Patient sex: M
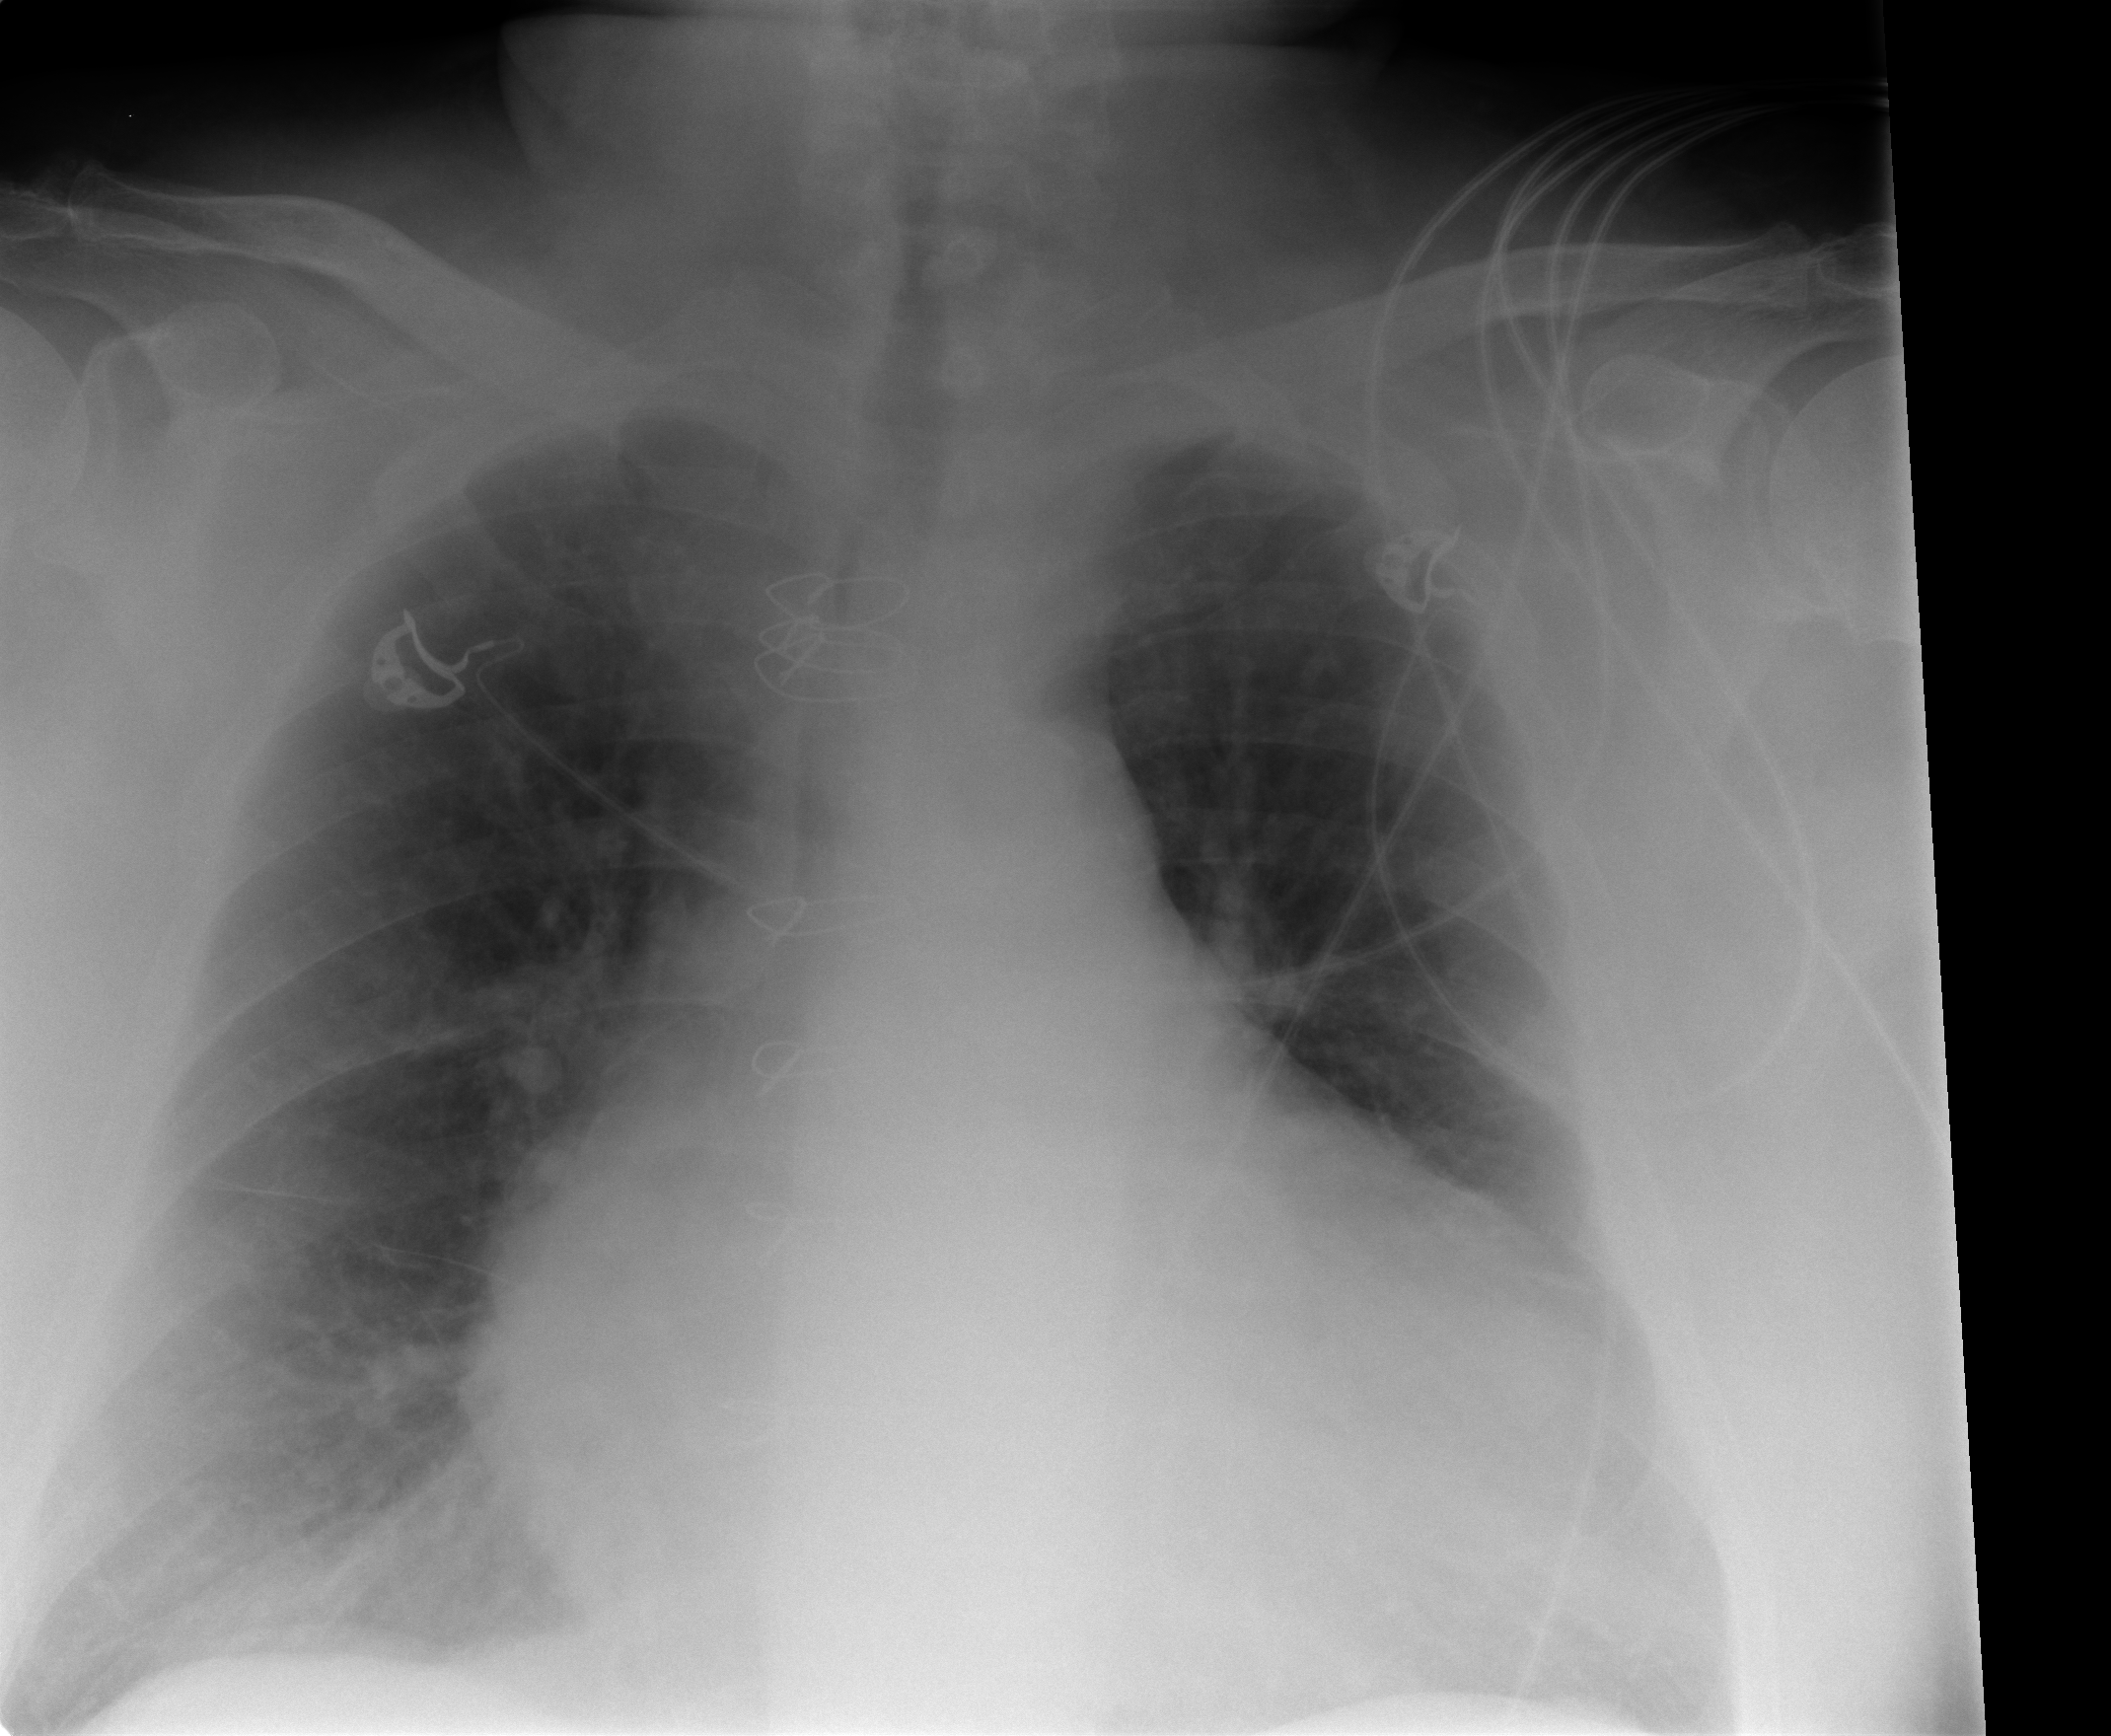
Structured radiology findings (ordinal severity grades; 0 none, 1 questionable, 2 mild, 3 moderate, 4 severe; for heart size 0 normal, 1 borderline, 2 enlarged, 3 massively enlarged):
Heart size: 3
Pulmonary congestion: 2
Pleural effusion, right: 0
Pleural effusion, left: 0
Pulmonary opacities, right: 0
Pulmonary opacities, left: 0
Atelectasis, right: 0
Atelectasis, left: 0